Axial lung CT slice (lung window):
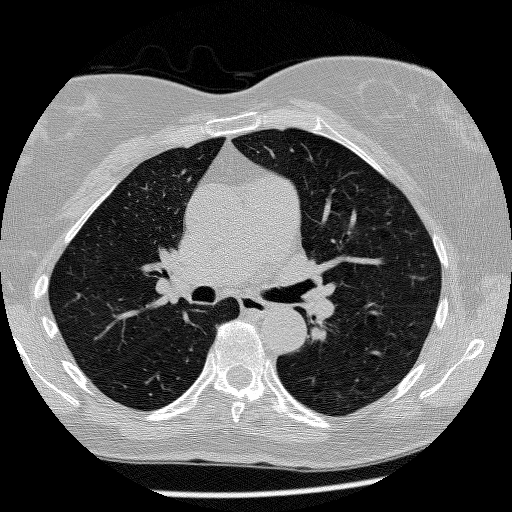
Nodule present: no